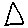
Label: triangle